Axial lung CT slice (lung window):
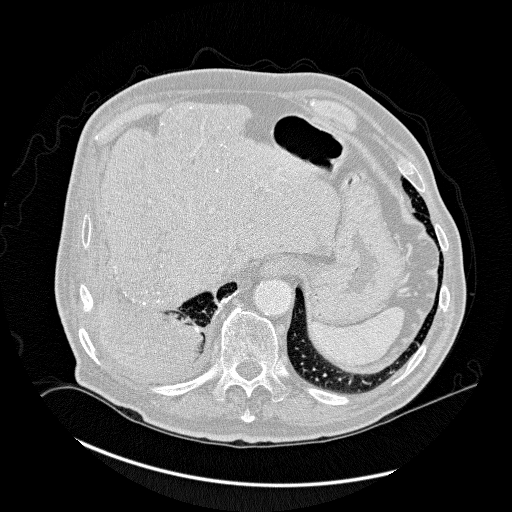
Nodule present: no